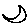
Label: moon